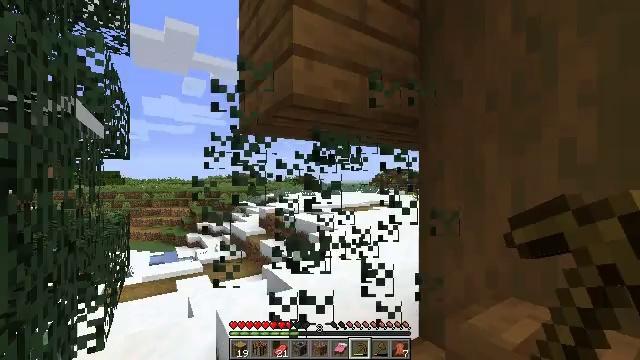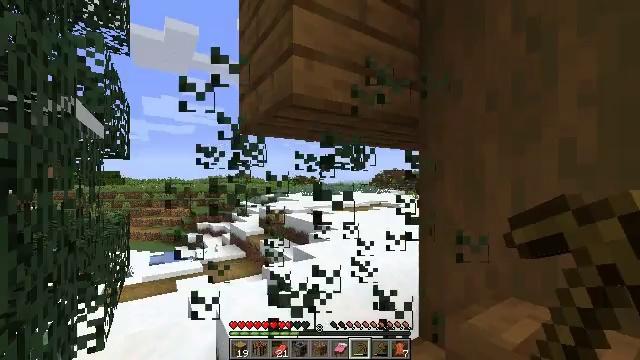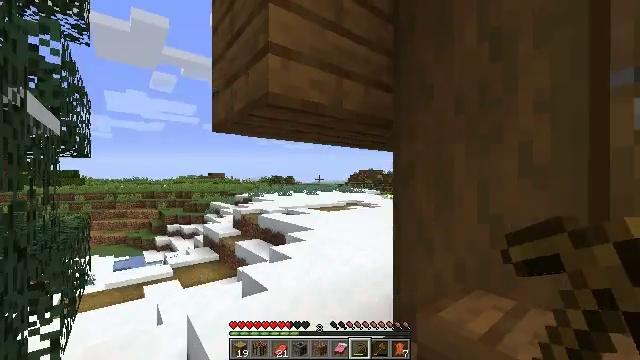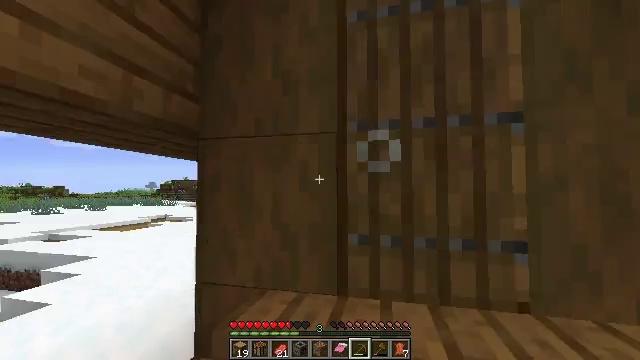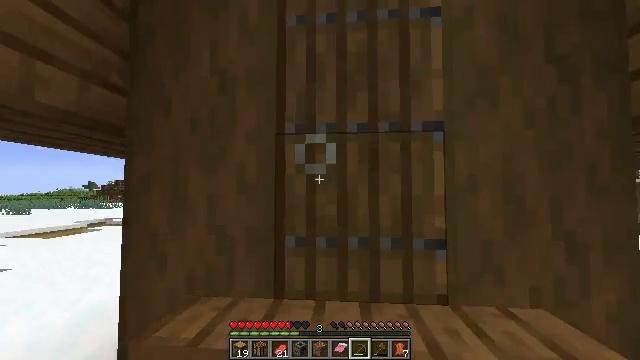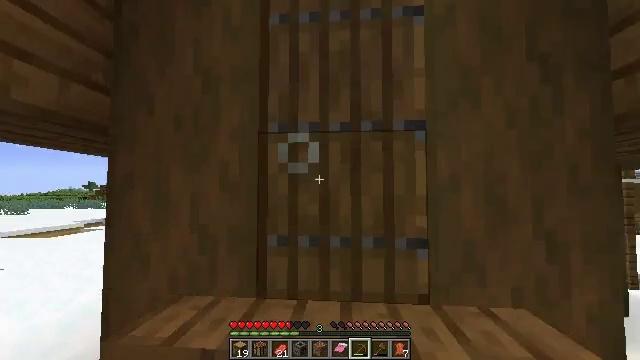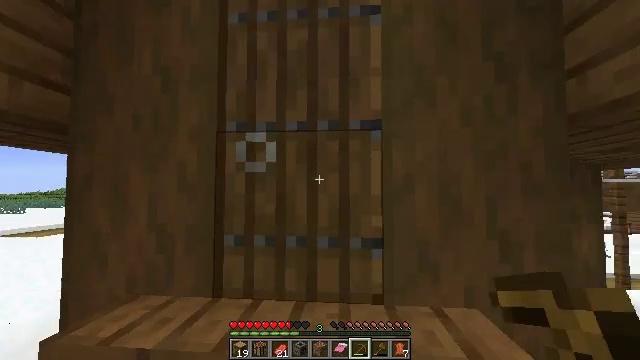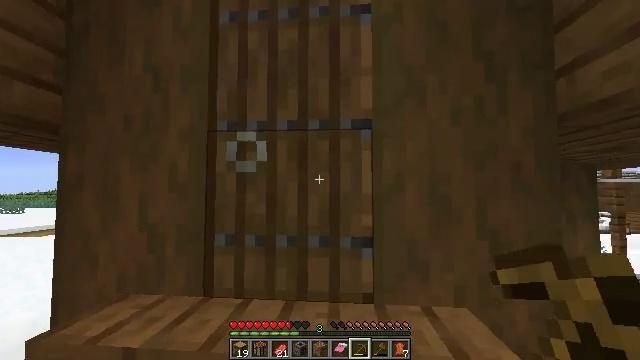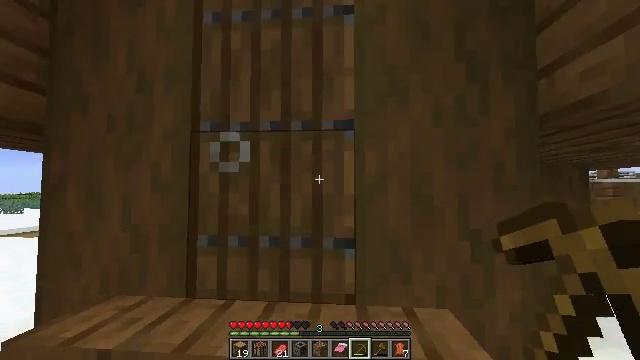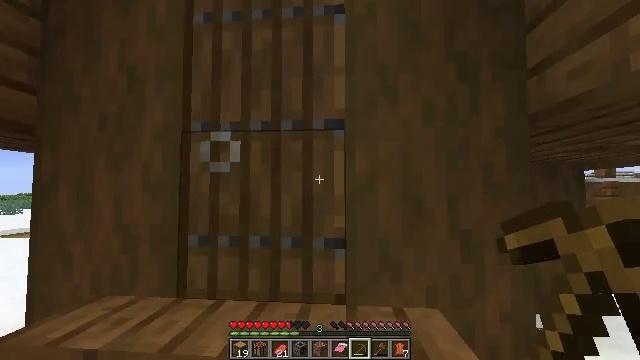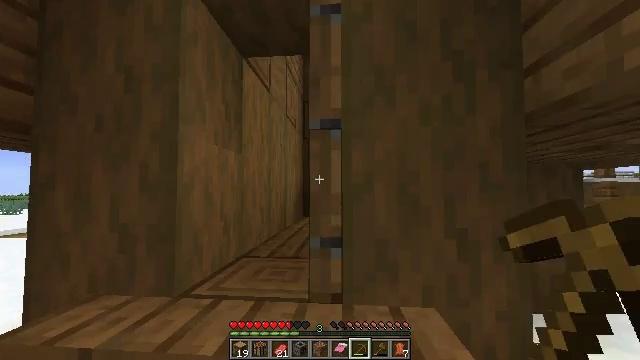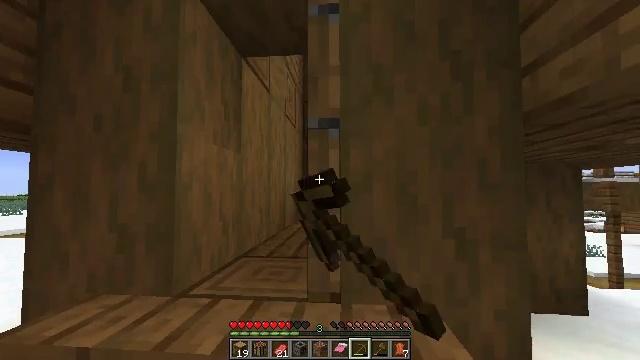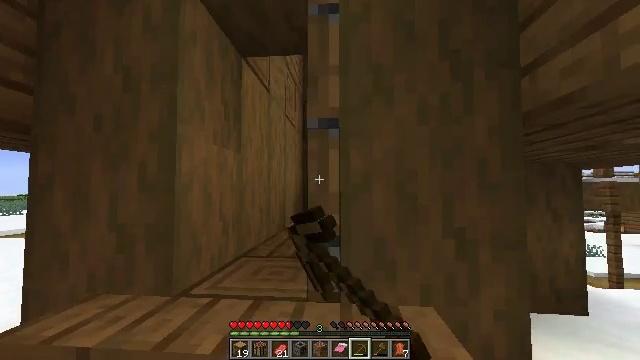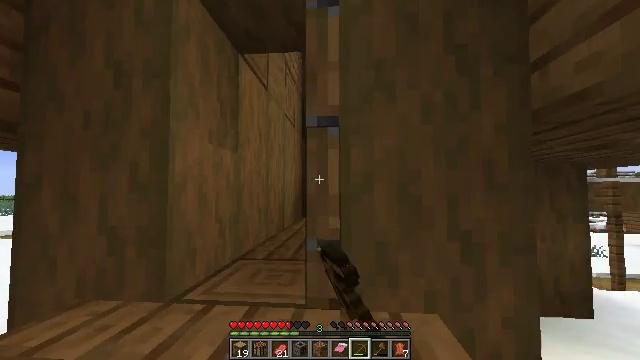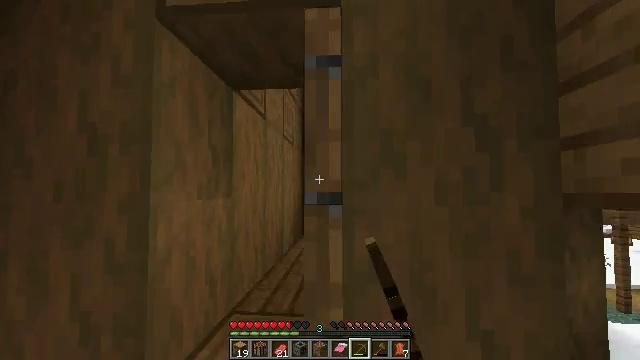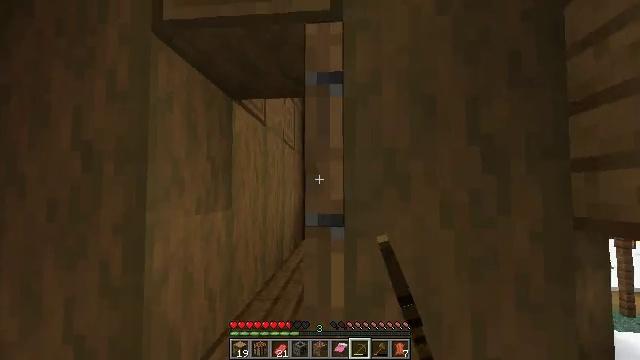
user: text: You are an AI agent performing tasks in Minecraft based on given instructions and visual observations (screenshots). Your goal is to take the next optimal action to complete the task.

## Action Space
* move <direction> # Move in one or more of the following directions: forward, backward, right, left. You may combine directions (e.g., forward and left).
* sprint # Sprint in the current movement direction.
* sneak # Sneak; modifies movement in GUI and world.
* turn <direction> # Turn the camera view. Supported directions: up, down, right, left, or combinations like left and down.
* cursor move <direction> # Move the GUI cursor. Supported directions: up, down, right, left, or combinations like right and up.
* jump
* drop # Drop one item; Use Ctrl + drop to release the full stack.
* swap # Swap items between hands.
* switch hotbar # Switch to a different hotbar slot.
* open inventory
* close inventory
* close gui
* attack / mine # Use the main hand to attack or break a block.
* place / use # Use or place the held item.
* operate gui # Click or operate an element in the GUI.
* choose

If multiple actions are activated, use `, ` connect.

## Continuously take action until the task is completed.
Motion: motion action
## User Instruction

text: Recycle the blast furnace by breaking it.
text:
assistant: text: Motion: attack / mine
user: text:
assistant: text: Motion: turn right, attack / mine
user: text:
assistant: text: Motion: move right, turn right and up
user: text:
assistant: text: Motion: move right, turn right
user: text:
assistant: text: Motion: move right
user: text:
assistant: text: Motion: move right
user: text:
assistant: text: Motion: no_op
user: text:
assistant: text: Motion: no_op
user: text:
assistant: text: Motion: no_op
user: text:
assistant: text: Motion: use / place
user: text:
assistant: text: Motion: use / place
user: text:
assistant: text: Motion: no_op
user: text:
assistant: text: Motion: move forward
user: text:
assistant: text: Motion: move forward
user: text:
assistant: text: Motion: move forward
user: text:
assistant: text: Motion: move forward
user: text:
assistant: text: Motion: move forward and move left, turn down
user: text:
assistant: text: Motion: move forward and move left, turn right and down
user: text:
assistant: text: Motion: move forward and move left, turn right and down
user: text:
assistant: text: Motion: move forward and move left
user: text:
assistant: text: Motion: move forward
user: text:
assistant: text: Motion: move forward
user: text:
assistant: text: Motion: move forward, turn right
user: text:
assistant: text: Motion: move forward, turn right
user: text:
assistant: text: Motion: move forward, turn right and down
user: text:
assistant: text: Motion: move forward, turn right and down
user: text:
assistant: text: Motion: move forward, turn right and down
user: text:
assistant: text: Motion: move forward, turn right and down
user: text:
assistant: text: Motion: move forward and move left, turn right and down
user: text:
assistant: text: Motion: move forward and move left, turn right